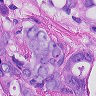
Metastatic tissue present: yes